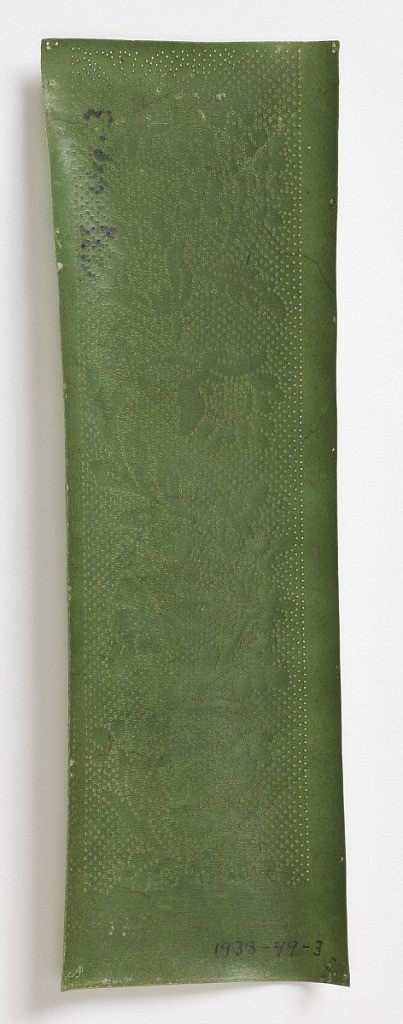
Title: Pricked pattern for lace
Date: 18th century
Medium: parchment Technique: pricked pattern for Binche lace
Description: Pricked pattern on green parchment for lace piece 1938-49-1.